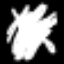
Label: squiggle